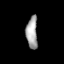
Tissue: prostate
Cell type: B cells
Senescence score: 0.6867
Nuclear area (px): 359
Mean DAPI intensity: 164.203